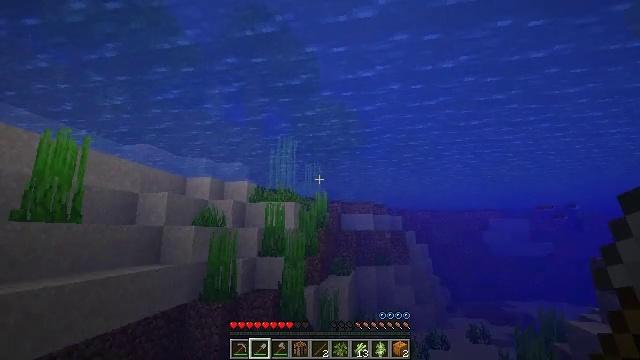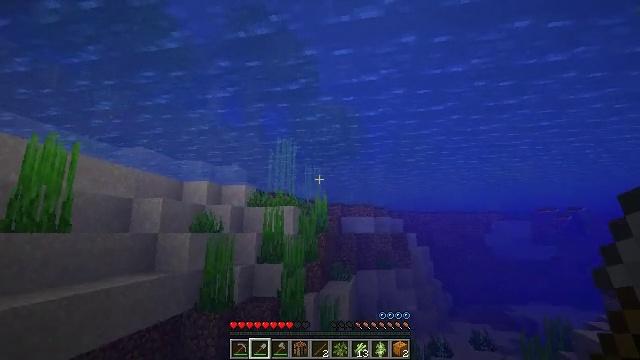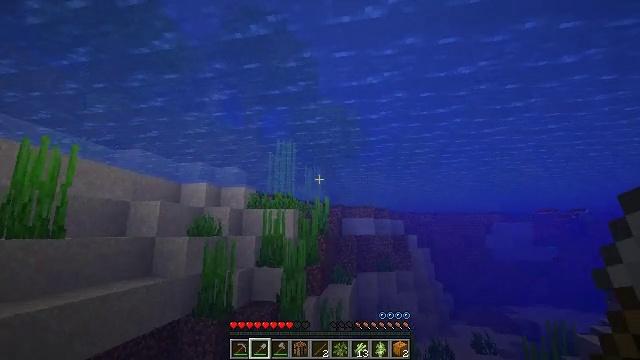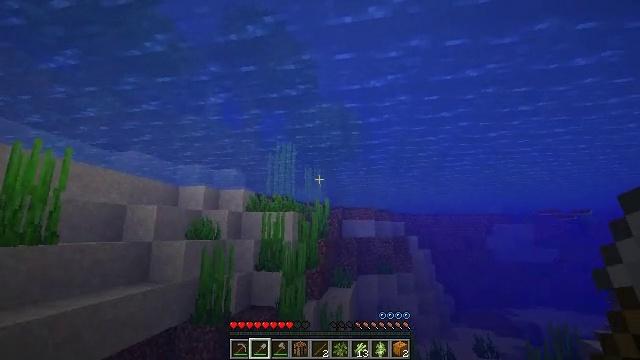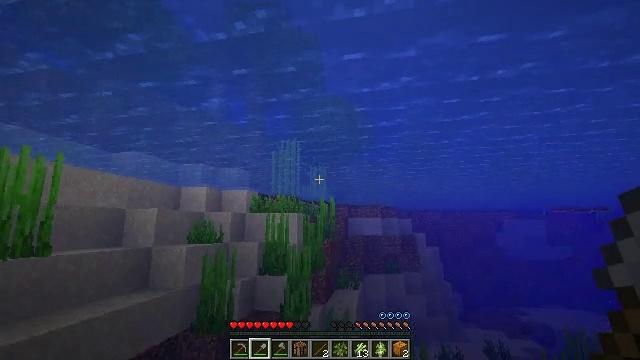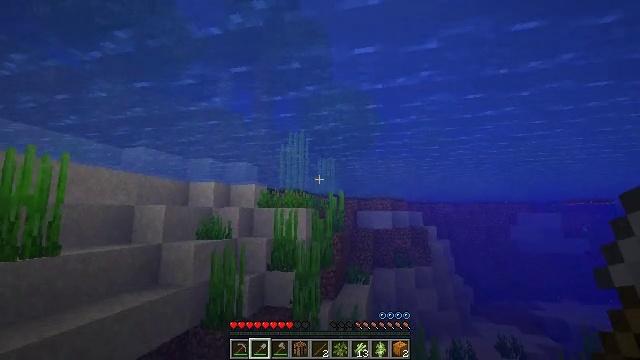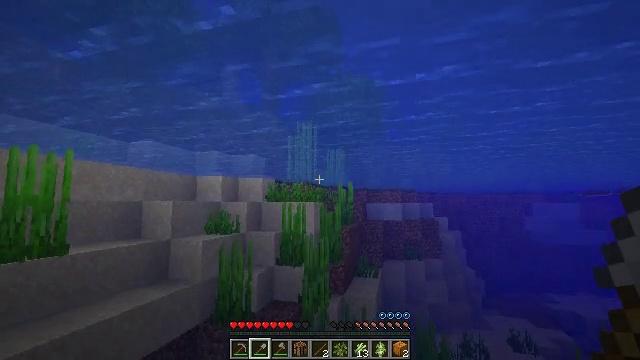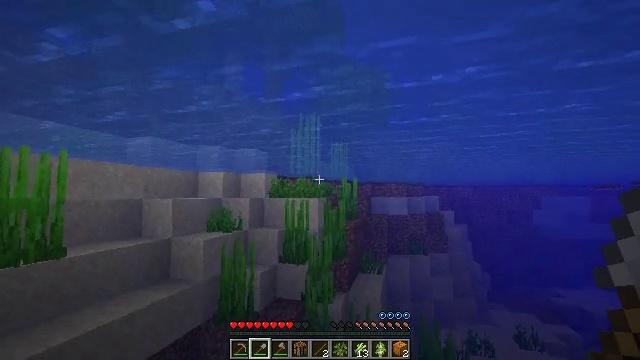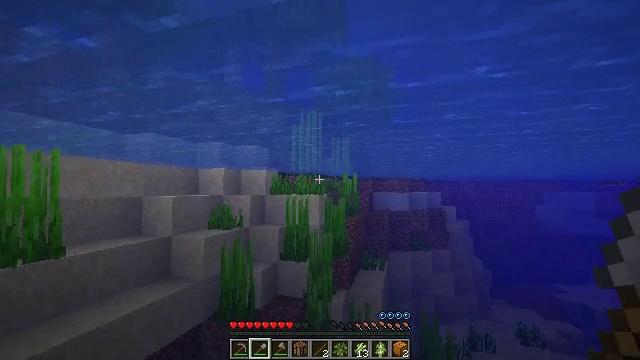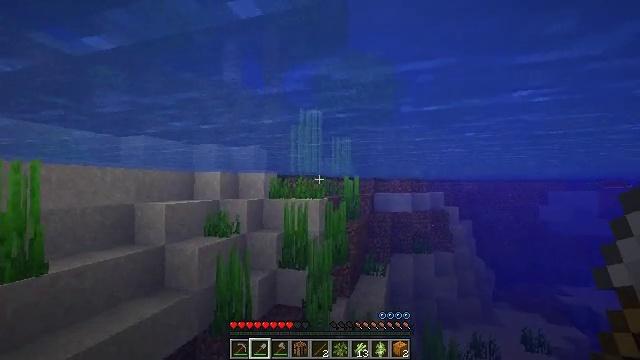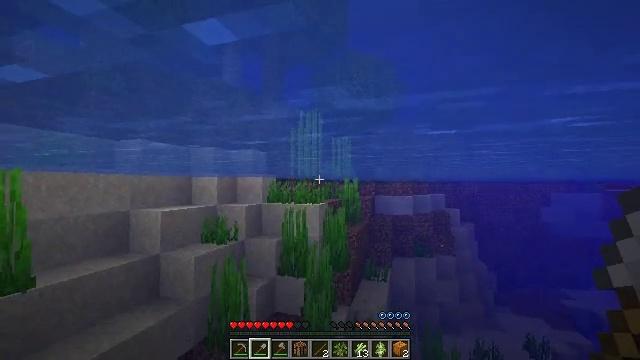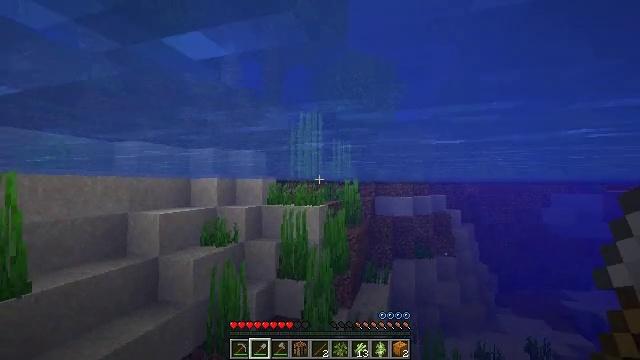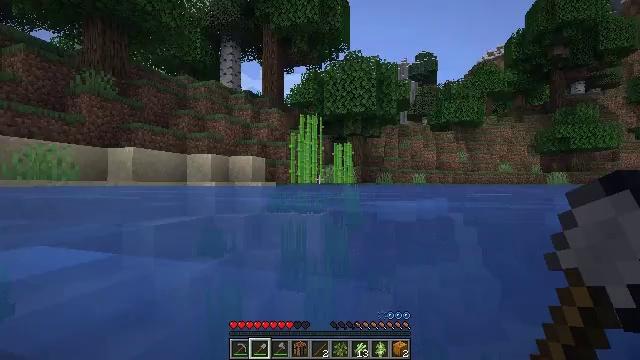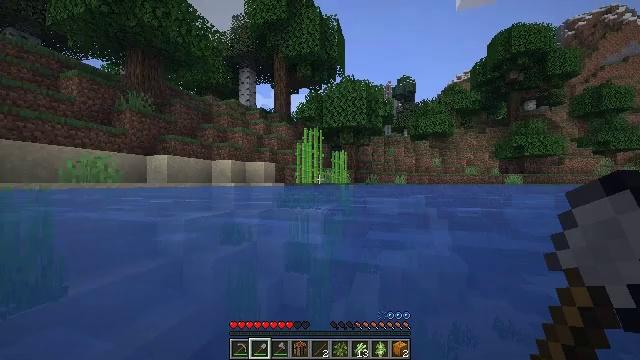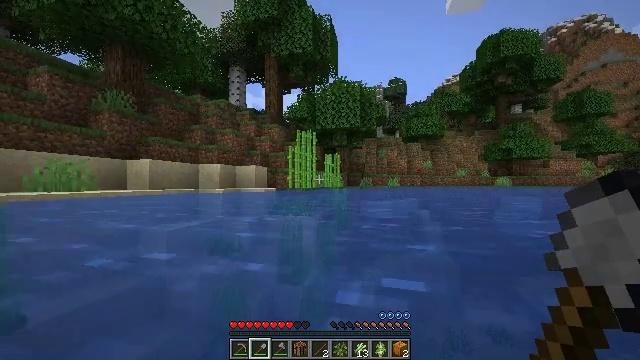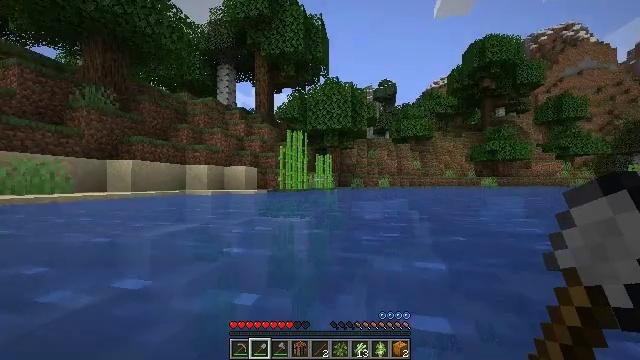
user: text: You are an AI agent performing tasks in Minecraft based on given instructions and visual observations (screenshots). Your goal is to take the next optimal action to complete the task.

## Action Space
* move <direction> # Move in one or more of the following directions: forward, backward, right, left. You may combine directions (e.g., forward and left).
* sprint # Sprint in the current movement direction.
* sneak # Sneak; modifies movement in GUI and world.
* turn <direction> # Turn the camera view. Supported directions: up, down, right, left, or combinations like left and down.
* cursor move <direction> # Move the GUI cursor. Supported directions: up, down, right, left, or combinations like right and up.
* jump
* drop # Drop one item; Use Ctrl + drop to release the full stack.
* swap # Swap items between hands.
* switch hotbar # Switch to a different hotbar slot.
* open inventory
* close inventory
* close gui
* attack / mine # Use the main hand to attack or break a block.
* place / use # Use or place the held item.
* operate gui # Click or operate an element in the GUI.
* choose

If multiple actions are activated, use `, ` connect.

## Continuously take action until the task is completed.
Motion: motion action
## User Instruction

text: Mine the sugar cane near rivers.
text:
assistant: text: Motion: move forward, sprint, jump
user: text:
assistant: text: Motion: move forward, sprint, jump
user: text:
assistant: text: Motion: move forward, sprint, jump
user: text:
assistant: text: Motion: move forward, sprint, turn left and down, jump
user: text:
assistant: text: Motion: move forward, sprint, turn left and down, jump
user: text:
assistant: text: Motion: move forward, sprint, turn left and down, jump
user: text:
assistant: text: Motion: move forward, sprint, turn down, jump
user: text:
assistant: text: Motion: move forward, sprint, turn down, jump
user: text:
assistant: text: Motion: move forward, sprint, jump
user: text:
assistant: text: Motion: move forward and move left, sprint, jump
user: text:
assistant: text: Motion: move forward and move left, sprint, jump
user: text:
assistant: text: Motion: move forward and move left, sprint, jump
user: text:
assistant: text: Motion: move forward and move left, sprint
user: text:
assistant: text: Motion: move forward and move left, sprint, turn right
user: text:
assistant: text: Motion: move forward and move left, sprint, turn right
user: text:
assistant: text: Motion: move forward and move left, sprint, turn right
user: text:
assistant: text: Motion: move forward and move left, sprint
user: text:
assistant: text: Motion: move forward and move left, sprint, turn right
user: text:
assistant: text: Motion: move forward and move left, sprint, turn right
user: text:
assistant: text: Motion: move forward and move left, sprint, turn right
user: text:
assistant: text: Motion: move forward and move left, sprint
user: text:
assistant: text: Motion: move forward and move left, sprint, turn right
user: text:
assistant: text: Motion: move forward and move left, sprint
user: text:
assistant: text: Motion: move forward and move left, sprint
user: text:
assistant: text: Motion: move forward and move left, sprint
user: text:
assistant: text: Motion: move forward and move left, sprint
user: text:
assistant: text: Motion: move forward and move left, sprint
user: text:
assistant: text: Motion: move forward and move left, sprint
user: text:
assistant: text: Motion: move forward and move left, sprint
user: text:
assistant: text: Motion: move forward and move left, sprint